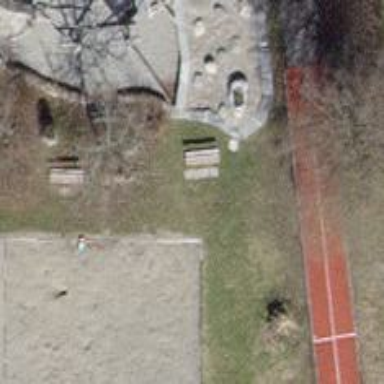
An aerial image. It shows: Brown bench.